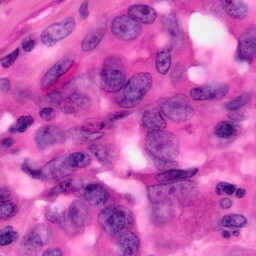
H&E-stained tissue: Pancreatic